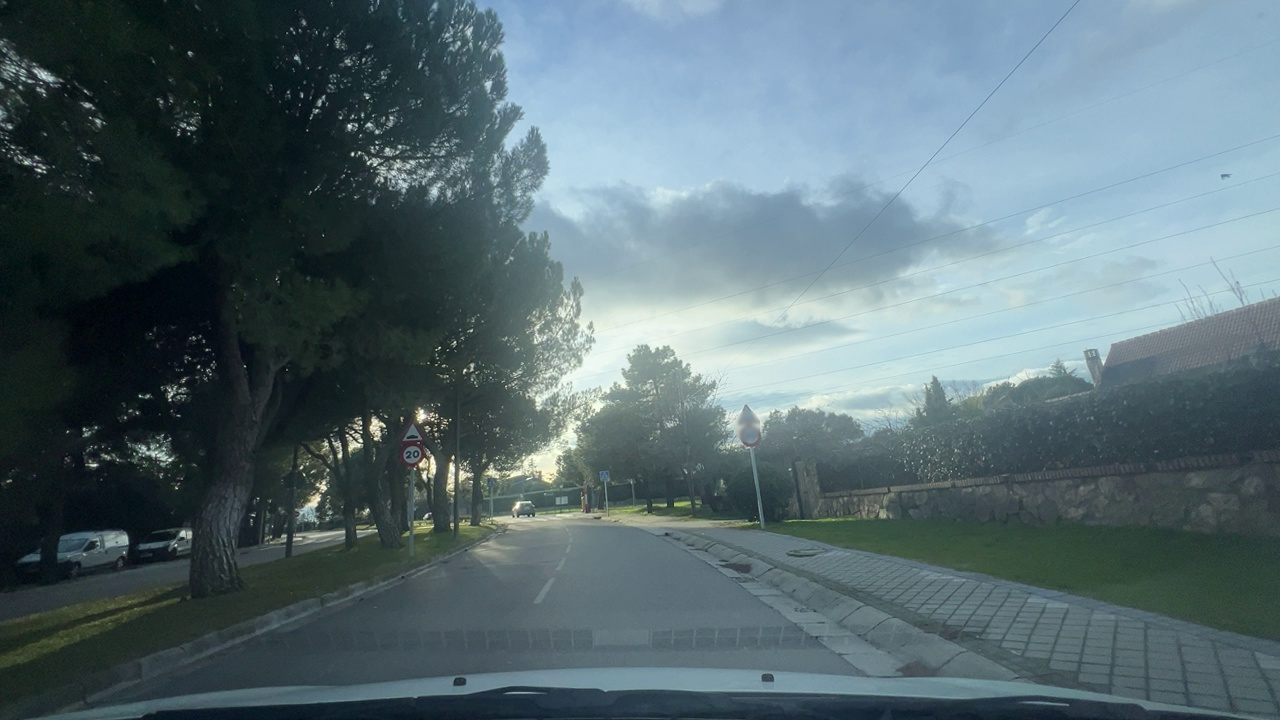
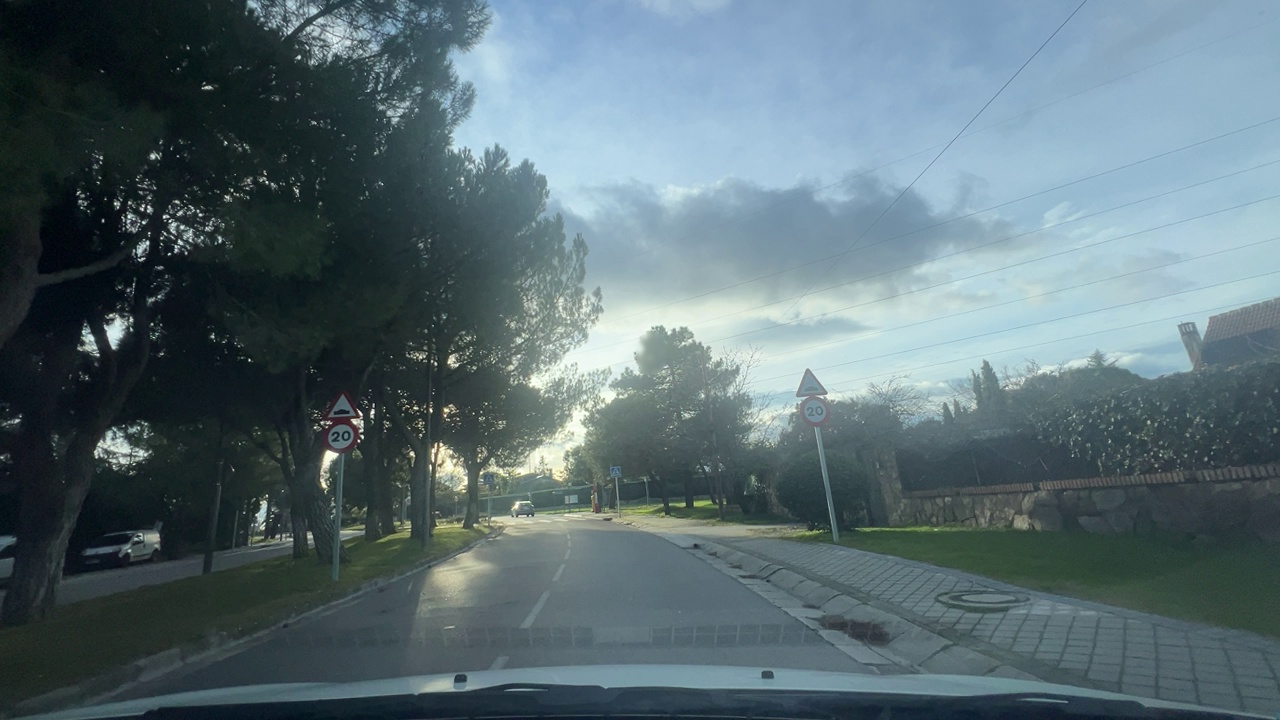
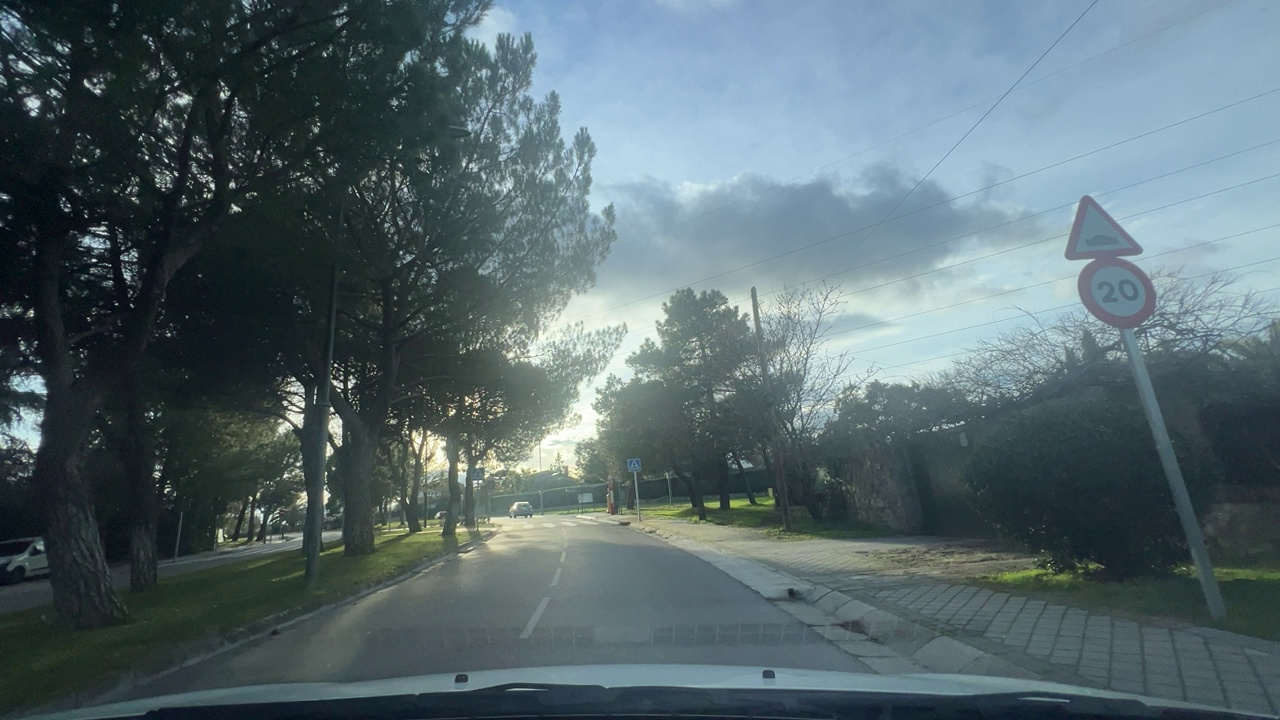
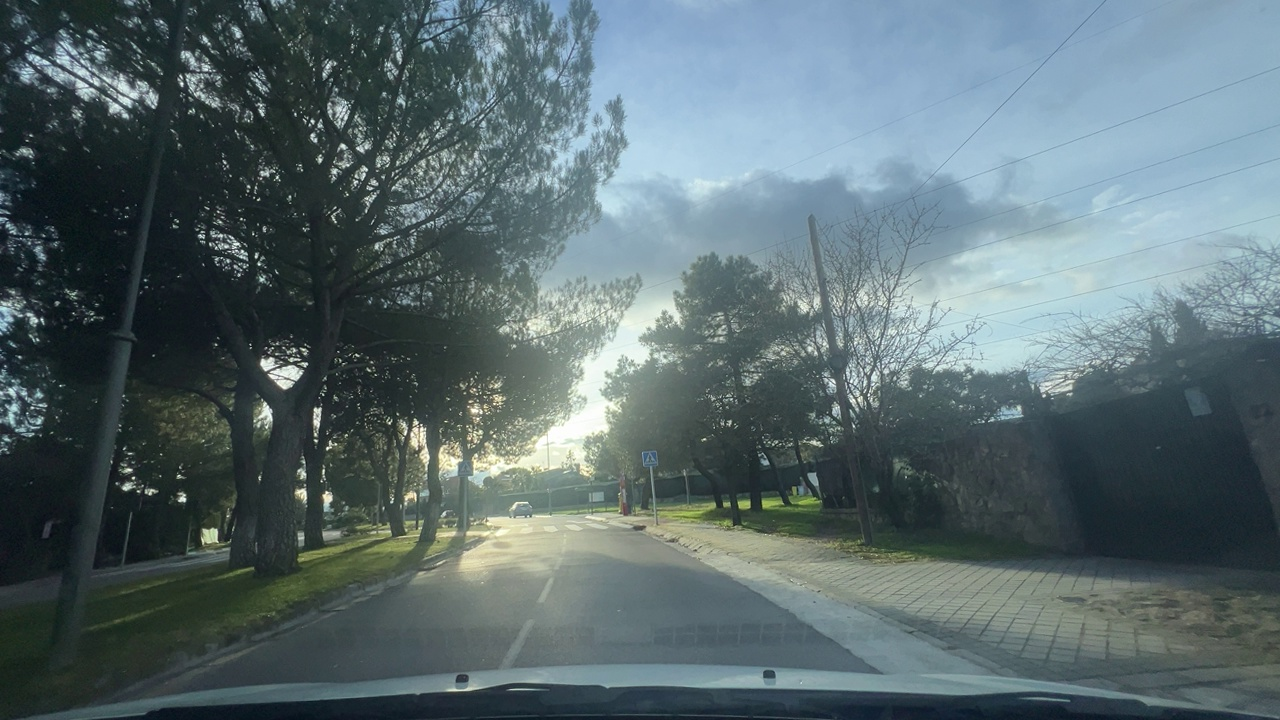
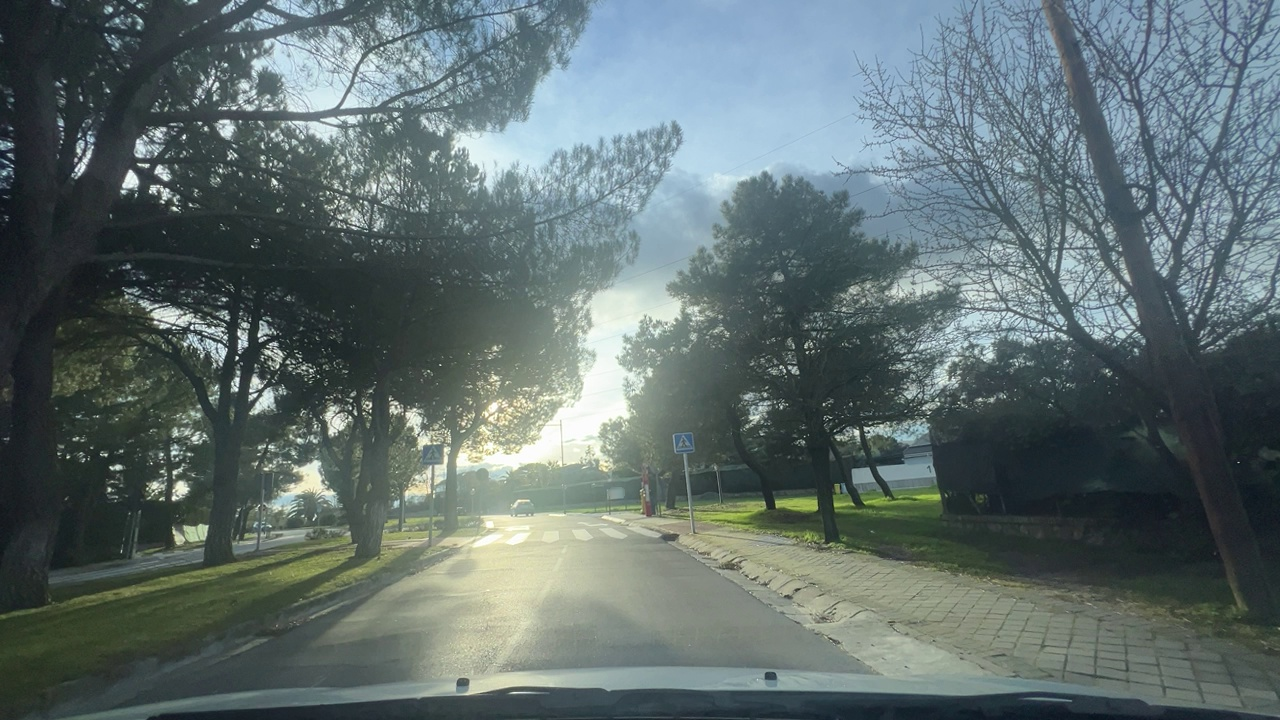
Situation: Speed limit adaptation
Question: Are multiple speed limit signs with different values visible?
Answer: No
Reasoning: Two speed limit signs displaying the same values appear sequentially.

Situation: Speed limit adaptation
Question: Is there a speed limit sign regulating the ego lane?
Answer: Yes
Reasoning: A speed limit sign is positioned on the roadside facing the ego direction of travel.

Situation: Speed limit adaptation
Question: What speed value is displayed on the visible speed limit sign?
Answer: 19
Reasoning: The visible speed limit sign displays 20 km/h.

Situation: Speed limit adaptation
Question: Is the ego vehicle traveling on a highway?
Answer: No
Reasoning: Buildings, lower speed limits and speed bumps indicate an urban style environment

Situation: Speed limit adaptation
Question: Is the ego vehicle entering or exiting a highway?
Answer: No
Reasoning: There are o highway entries or exits visible ahead

Situation: Speed limit adaptation
Question: Are speed bumps, crosswalks, or construction-related obstacles present in the ego lane?
Answer: Yes
Reasoning: A marked pedestrian crosswalk and a speed bump is visible directly ahead in the ego lane.